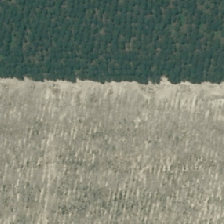
Land cover: harvested_forest